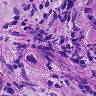
Metastatic tissue present: yes